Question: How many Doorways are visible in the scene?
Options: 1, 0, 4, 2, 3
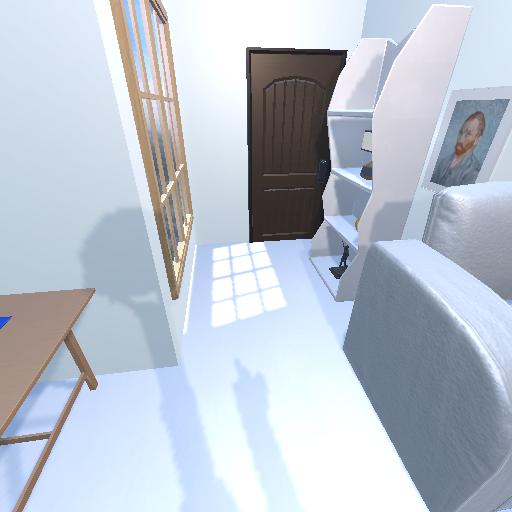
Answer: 1